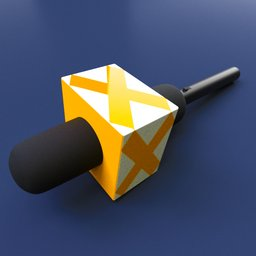
Label: electronics